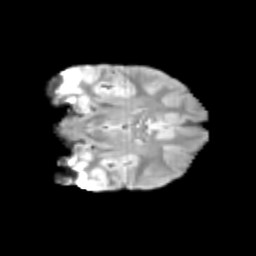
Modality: T2w
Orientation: coronal
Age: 11
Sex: female
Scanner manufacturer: siemens
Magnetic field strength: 3 T
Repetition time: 3.8 s
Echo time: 0.07 s